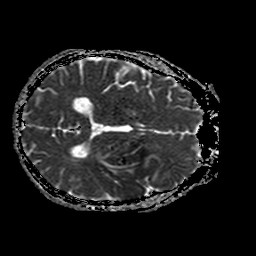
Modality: ADC
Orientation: axial
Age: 54
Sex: male
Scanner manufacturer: philips
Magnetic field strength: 1.5 T
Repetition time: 3.778 s
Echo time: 0.09565 s